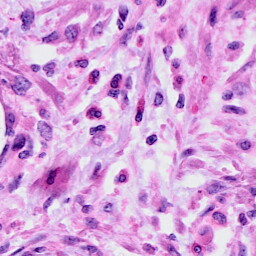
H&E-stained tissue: Cervix